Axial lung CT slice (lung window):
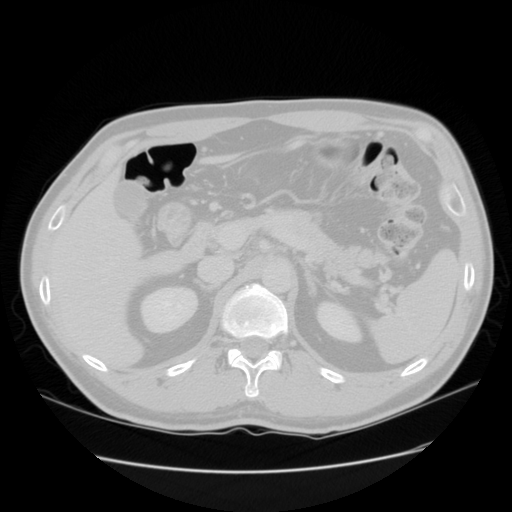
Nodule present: no